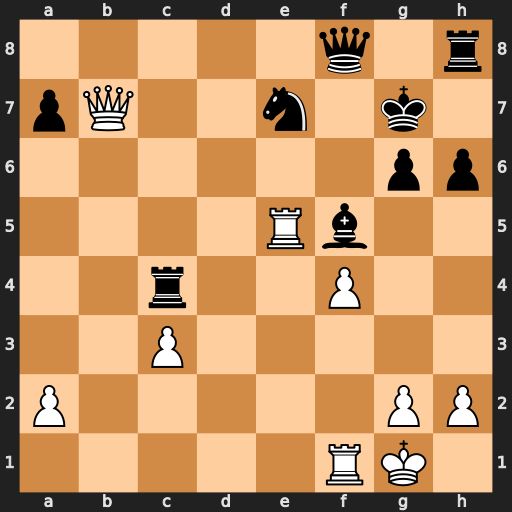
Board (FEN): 5q1r/pQ2n1k1/6pp/4Rb2/2r2P2/2P5/P5PP/5RK1
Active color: w
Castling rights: -
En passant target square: -
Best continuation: Rxe7+ Kf6 Rfe1